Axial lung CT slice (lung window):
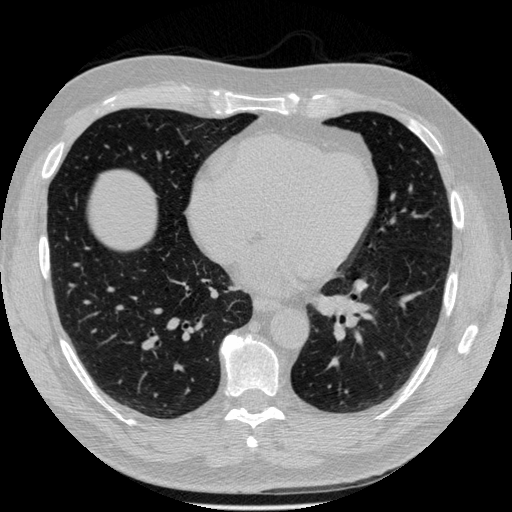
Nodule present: no